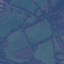
Land use / land cover class: Pasture